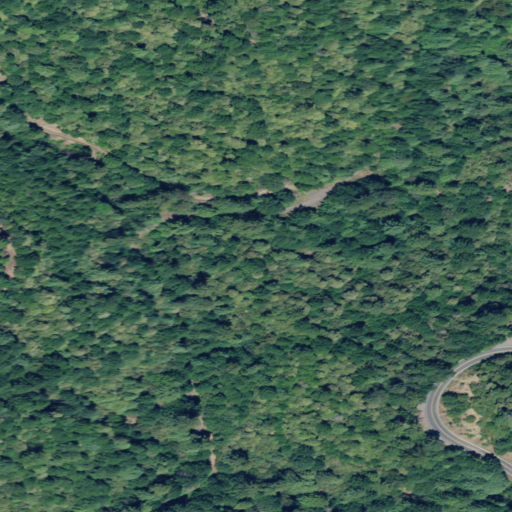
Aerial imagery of valley in California named Sindel Gulch containing evergreen forest and open development